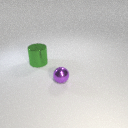
small purple metal sphere to the right of large green metal cylinder